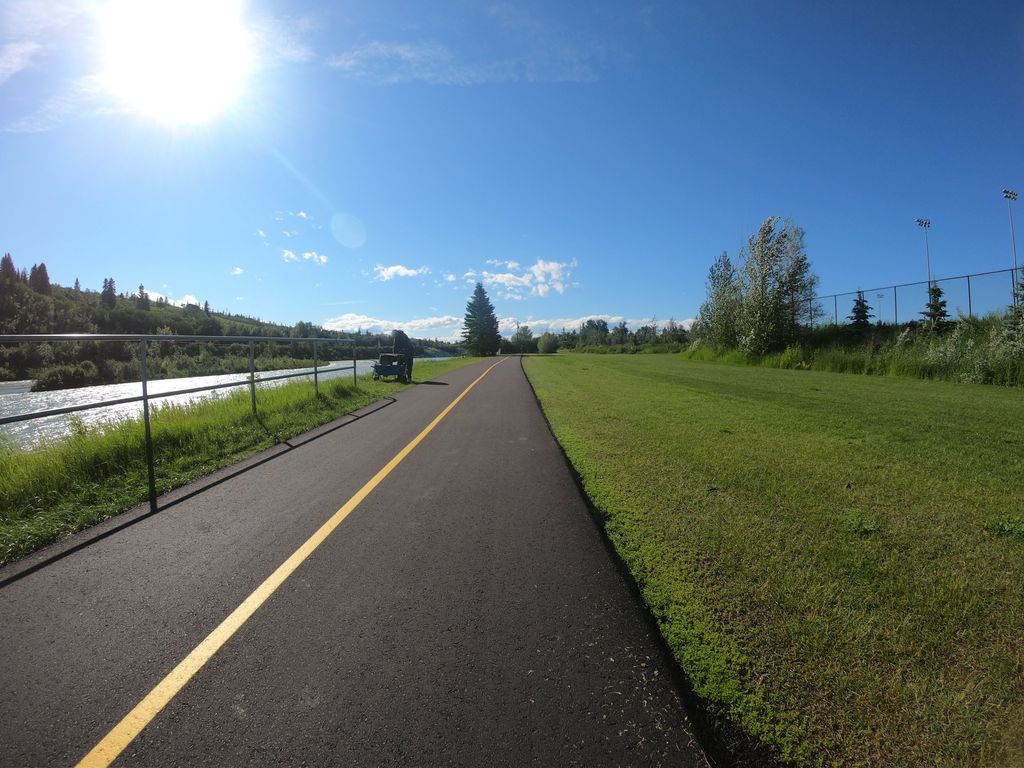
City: calgary